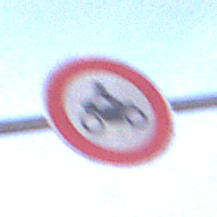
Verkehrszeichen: VerbotKraftraeder
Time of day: MorningAfternoon
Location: Outdoor (RoadRail)
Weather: PartlyCloudy
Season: NotSpecified
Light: Natural